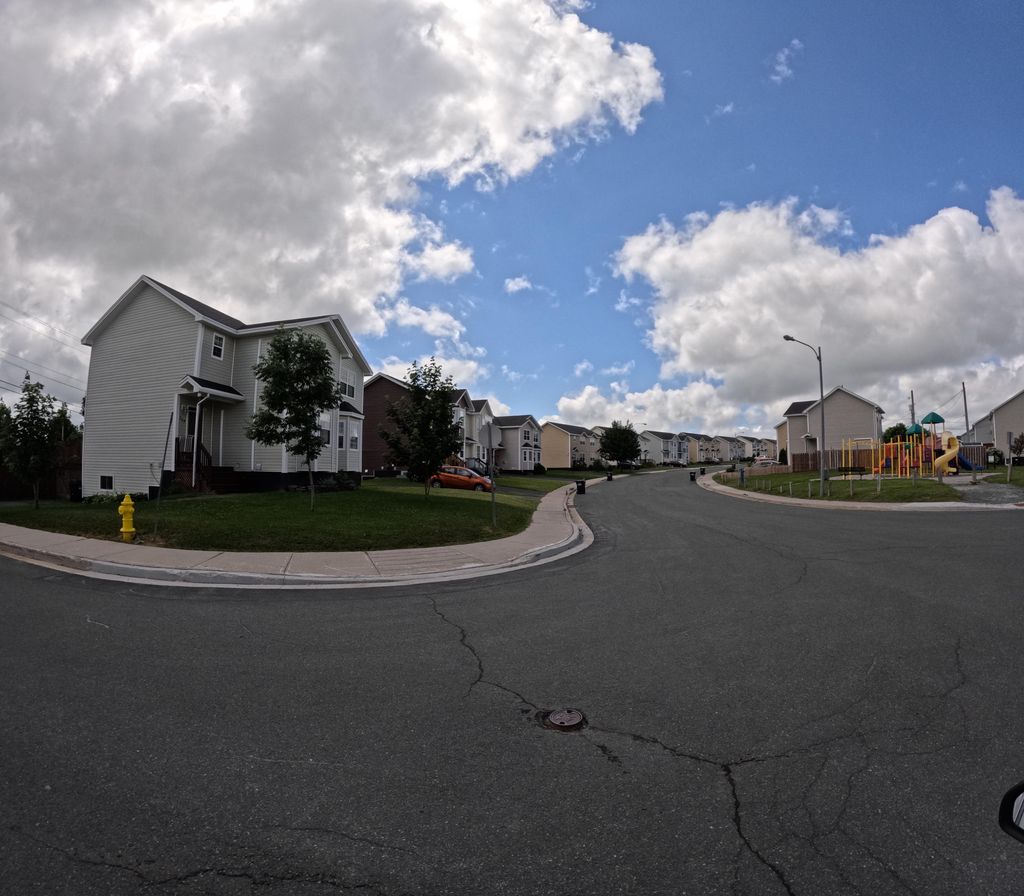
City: st_johns